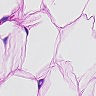
Metastatic tissue present: no